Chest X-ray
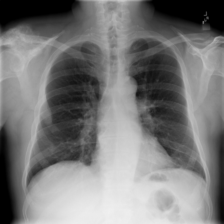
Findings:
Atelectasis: negative
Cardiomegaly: negative
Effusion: negative
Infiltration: negative
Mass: negative
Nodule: negative
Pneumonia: negative
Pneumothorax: negative
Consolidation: negative
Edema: negative
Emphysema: negative
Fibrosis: negative
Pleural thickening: negative
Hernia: negative